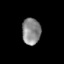
Tissue: prostate
Cell type: T cells
Senescence score: 0.3226
Nuclear area (px): 481
Mean DAPI intensity: 138.175